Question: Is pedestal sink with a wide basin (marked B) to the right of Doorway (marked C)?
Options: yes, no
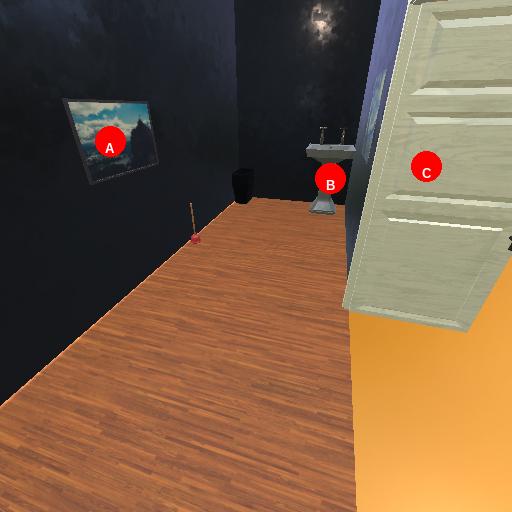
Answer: yes